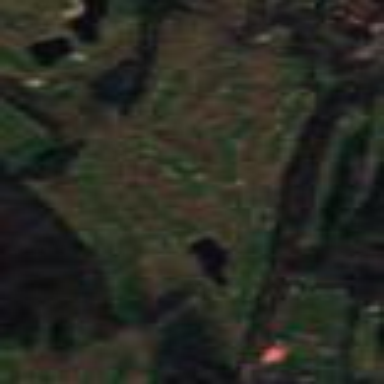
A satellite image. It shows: Golf course.